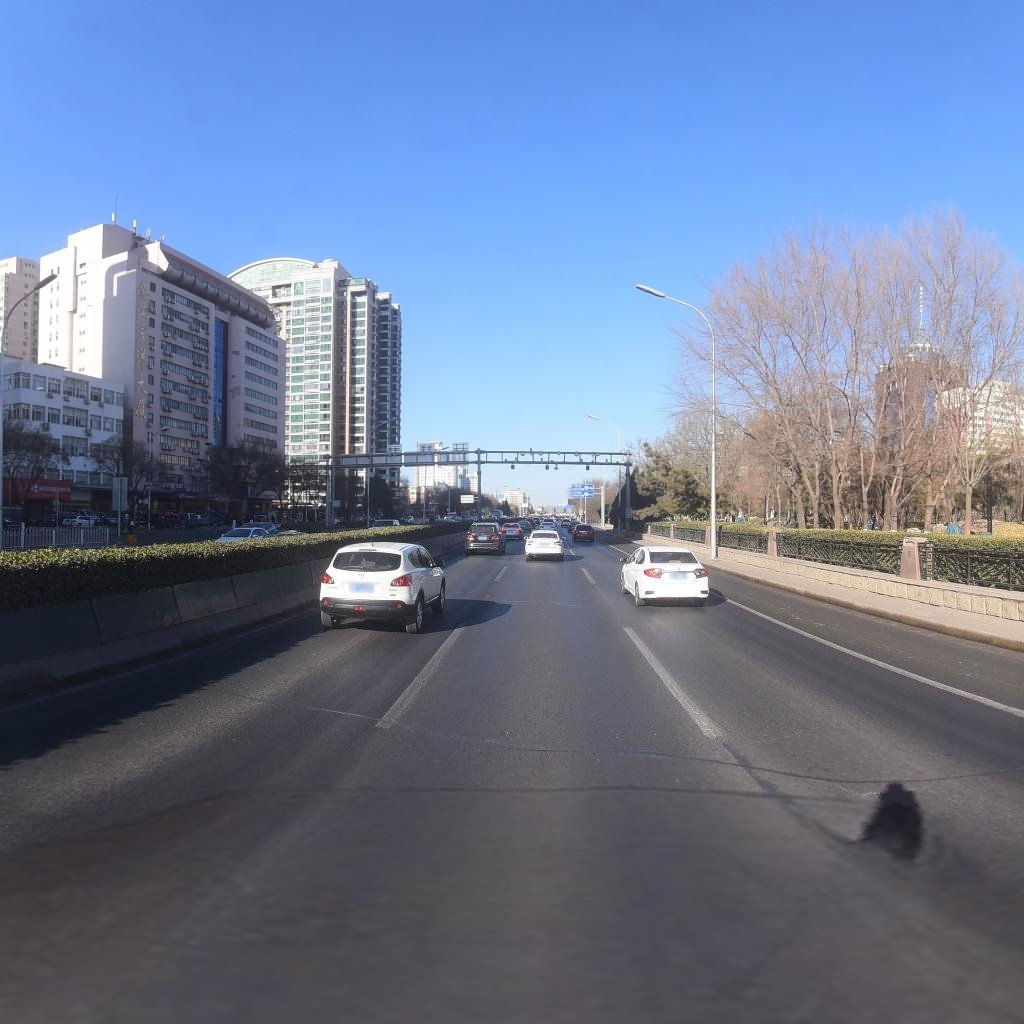
Region: Xicheng
Road damage annotations: transverse patch, transverse patch, longitudinal patch